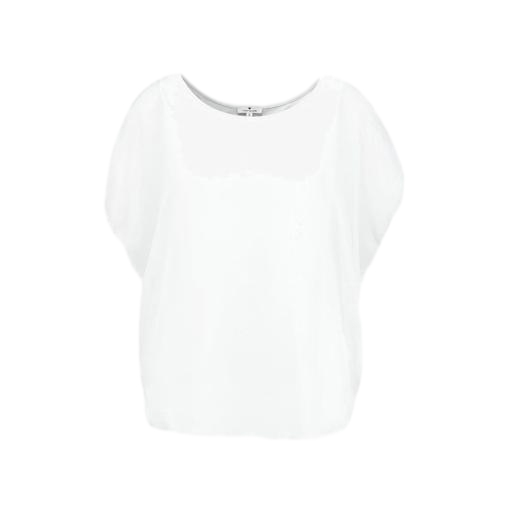
short-sleeve top only macy, white petite t-shirt only macy, white raw-edge scoop-neck top only macy, white background